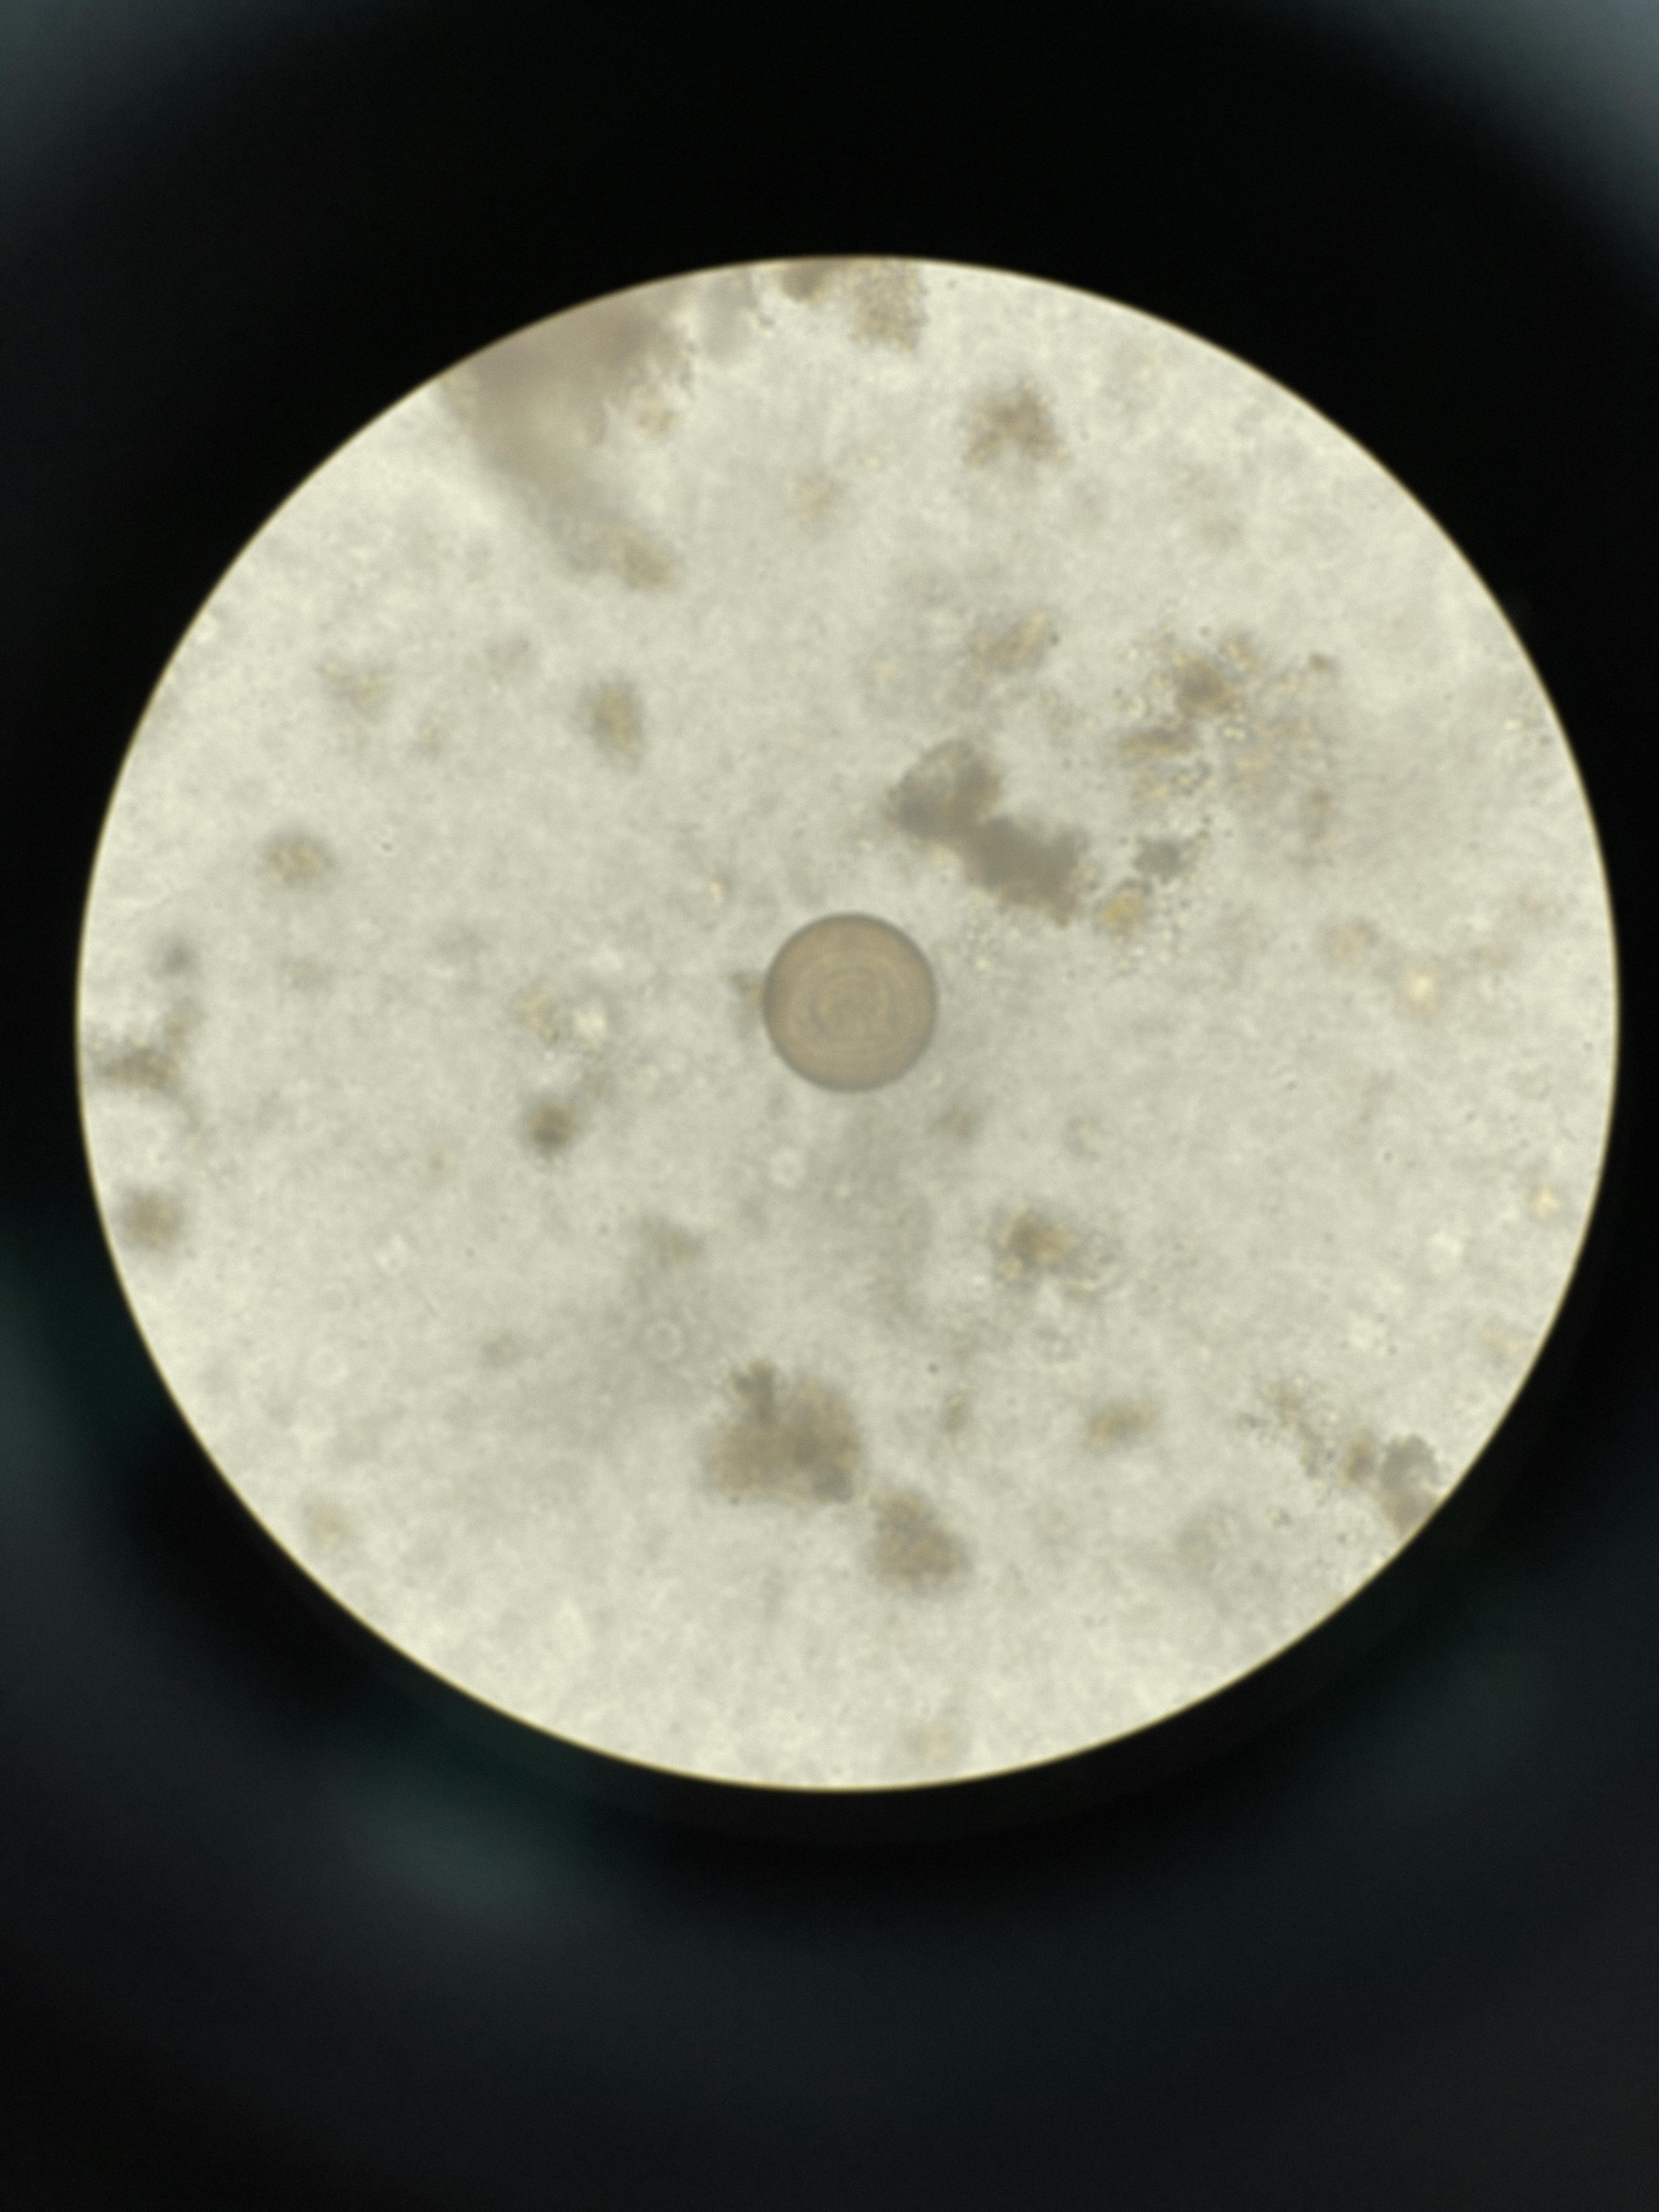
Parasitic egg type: Hymenolepis diminuta